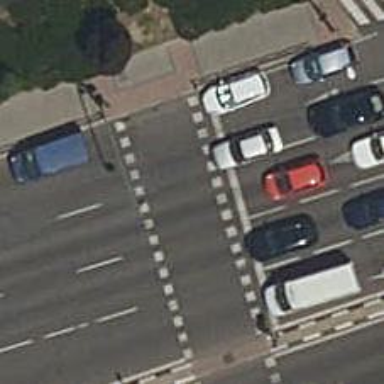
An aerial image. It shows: Road crossing with traffic signals.